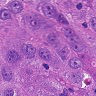
Metastatic tissue present: yes